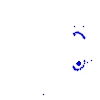
Particle: kaon